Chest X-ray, AP view. Patient: 31 years old, sex M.
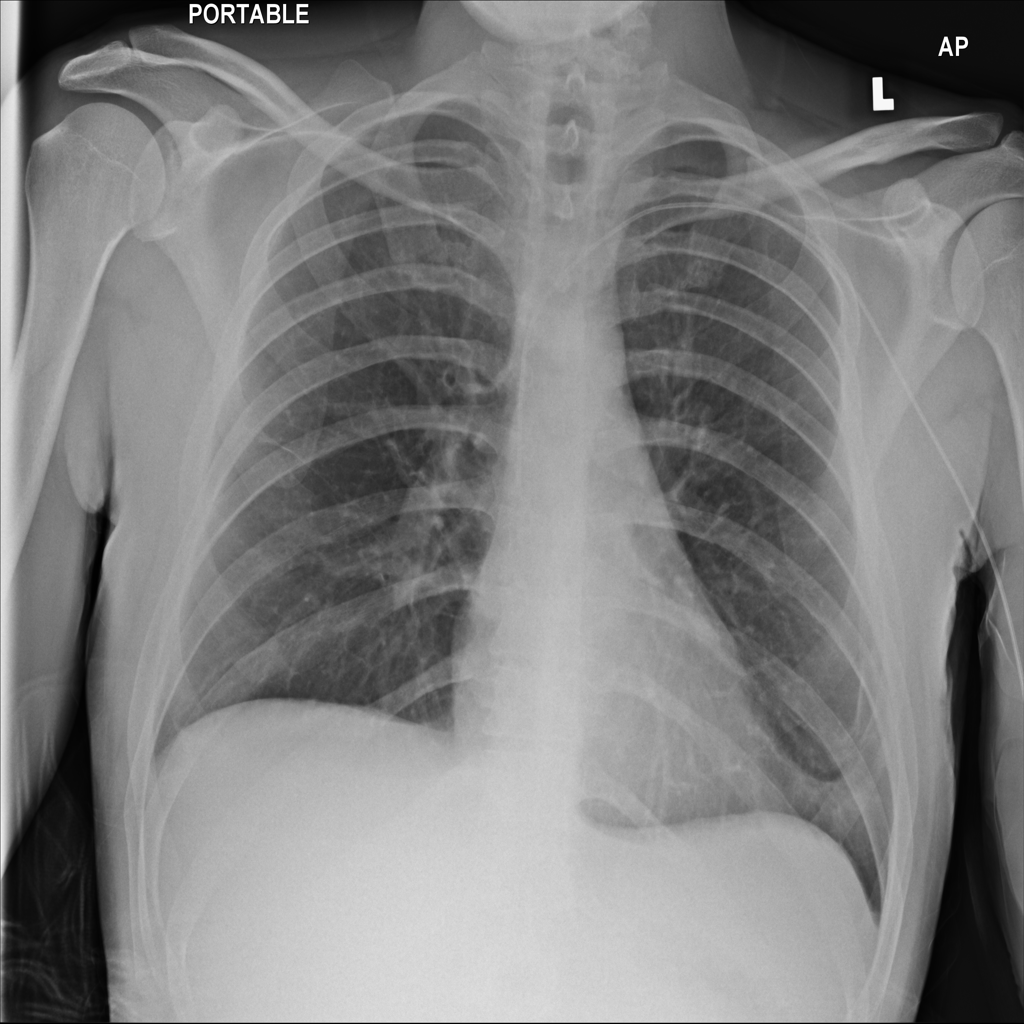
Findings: No Finding